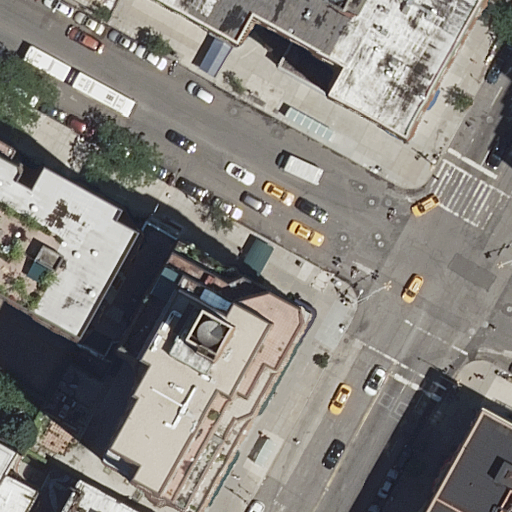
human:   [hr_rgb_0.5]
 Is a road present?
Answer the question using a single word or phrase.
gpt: yes

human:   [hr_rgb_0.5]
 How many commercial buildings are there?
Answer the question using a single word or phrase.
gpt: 0

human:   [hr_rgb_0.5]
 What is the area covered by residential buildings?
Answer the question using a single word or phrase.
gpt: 7234m2

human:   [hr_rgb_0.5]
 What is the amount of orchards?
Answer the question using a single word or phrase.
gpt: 0

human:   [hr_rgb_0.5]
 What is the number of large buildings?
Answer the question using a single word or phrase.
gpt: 3

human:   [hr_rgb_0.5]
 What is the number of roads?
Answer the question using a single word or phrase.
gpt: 4

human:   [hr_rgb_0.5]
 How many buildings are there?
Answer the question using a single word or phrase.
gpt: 9

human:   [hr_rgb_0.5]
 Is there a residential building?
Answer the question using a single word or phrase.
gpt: yes

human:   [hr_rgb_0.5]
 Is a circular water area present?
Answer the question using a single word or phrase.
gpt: no

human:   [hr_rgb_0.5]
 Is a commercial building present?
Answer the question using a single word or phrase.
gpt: no

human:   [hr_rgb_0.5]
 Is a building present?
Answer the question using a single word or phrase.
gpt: yes

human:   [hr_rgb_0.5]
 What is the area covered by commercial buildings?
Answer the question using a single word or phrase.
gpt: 0m2

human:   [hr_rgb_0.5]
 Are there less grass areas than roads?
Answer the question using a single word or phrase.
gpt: yes

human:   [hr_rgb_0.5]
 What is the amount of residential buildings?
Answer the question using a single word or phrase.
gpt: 9

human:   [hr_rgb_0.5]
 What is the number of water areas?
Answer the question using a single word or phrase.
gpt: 0

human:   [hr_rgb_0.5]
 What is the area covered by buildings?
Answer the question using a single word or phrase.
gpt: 7234m2

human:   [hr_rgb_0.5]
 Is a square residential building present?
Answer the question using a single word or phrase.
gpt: no

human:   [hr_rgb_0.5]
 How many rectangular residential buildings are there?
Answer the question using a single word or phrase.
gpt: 3

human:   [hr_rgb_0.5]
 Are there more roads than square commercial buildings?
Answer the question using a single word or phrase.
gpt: yes

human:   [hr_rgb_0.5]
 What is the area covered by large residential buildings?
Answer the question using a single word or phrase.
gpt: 6584m2

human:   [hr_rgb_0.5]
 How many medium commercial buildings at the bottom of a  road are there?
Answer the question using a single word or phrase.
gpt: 0

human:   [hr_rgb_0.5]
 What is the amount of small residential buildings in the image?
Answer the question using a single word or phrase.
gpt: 3

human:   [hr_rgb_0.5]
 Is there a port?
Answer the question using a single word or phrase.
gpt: no

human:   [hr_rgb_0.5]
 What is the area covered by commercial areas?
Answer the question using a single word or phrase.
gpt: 0m2

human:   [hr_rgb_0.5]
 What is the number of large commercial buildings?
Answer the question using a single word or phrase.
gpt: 0

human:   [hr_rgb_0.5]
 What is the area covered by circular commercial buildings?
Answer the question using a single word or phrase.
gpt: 0m2

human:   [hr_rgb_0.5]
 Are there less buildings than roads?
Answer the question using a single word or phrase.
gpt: no

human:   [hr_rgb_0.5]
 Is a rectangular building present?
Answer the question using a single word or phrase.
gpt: yes

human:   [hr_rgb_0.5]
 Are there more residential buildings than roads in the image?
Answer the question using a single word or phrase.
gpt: yes

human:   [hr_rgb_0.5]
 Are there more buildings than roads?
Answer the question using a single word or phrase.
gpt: yes

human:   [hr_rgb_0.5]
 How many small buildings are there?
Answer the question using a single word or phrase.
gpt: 3

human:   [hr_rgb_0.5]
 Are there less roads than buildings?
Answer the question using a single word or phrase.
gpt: yes

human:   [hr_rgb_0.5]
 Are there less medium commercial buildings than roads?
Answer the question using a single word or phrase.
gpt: yes

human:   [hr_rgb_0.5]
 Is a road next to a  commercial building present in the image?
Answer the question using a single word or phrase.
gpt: no

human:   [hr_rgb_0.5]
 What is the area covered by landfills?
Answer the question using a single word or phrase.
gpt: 0m2

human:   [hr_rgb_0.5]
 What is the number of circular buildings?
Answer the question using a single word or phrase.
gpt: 0

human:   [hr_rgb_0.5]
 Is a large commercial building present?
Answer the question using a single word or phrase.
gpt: no

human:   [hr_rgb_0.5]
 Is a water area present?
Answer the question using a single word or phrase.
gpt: no

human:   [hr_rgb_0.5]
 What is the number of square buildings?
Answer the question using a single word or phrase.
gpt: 0

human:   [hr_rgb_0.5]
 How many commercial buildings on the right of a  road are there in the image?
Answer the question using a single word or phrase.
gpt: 0

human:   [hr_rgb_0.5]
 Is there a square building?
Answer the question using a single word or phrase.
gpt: no

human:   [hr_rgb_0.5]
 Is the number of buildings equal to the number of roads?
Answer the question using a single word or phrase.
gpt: no

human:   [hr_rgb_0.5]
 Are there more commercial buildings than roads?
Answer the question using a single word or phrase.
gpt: no

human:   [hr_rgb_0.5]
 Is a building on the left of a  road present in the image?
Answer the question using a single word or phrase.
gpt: yes

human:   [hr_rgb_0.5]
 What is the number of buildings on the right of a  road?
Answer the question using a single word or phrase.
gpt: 2

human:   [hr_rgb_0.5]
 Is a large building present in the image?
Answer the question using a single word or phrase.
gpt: yes

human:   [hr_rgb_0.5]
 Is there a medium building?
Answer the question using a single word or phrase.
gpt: yes

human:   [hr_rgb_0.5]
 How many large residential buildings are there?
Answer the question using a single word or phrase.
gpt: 3

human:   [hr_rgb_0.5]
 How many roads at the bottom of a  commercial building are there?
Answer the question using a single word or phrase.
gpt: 0

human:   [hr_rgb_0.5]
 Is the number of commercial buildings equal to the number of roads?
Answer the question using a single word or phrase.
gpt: no

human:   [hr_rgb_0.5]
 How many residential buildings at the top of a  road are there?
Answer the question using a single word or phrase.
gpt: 3

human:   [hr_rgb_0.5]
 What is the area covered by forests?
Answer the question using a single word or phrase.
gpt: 0m2

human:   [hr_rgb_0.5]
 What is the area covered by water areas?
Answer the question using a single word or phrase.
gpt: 0m2

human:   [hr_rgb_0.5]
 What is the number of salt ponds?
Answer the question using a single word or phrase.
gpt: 0

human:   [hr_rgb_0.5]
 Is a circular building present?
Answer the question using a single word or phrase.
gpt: no

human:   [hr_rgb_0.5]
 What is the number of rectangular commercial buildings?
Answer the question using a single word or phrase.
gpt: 0

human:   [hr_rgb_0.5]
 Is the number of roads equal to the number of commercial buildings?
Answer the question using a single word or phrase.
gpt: no

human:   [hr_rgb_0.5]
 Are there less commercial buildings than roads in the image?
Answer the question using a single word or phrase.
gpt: yes

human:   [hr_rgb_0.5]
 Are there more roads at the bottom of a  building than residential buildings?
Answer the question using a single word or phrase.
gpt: no

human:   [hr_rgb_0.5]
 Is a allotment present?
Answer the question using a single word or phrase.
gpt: no

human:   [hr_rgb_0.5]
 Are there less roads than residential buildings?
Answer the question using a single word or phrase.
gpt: yes

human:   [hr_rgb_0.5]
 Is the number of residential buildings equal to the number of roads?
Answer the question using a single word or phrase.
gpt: no

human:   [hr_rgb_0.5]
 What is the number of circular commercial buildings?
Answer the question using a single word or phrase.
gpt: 0

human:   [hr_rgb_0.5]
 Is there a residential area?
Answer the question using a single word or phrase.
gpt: no